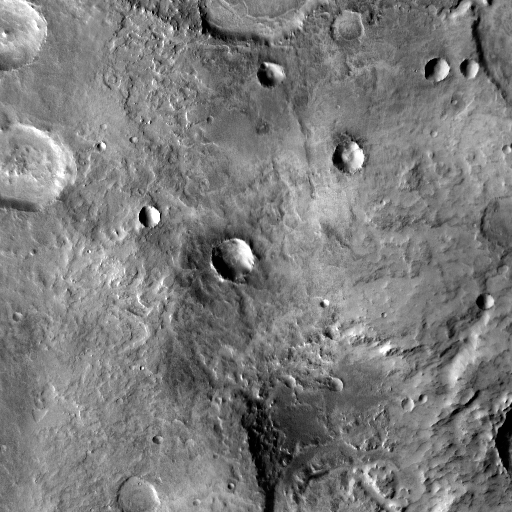
Crater classes present: Background, Other, Buried